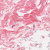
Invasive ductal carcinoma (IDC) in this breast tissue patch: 0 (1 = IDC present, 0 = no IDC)